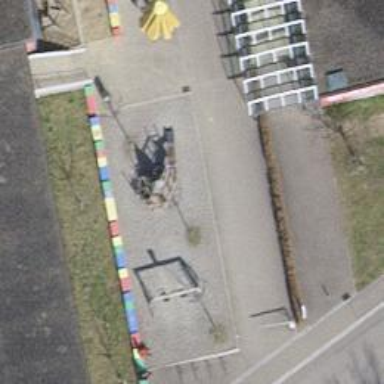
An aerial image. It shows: Playground area for leisure land.